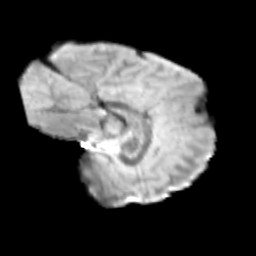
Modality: T2w
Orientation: sagittal
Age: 10
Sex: male
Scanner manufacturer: siemens
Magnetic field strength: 3 T
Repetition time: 3.8 s
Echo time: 0.07 s